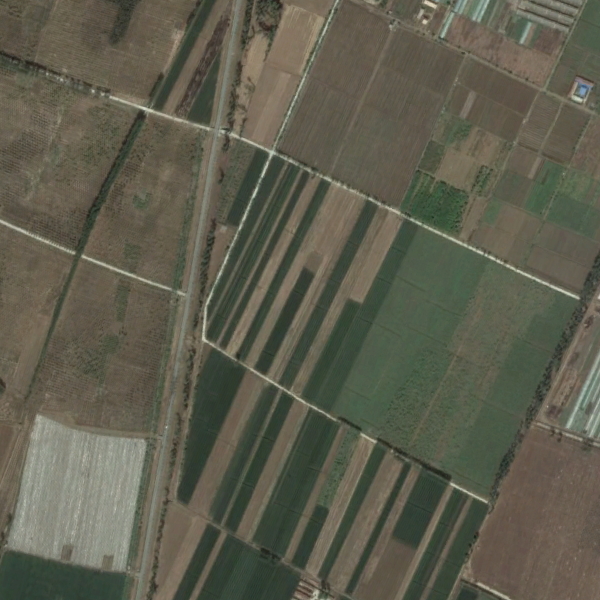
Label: Farmland